Question: I'm doing authentication and authorization in the server side.
In angularJs I'm doing the routing using the routeProvider like this.
'''
$routeProvider.
when('/', {
templateUrl: 'partials/_home',
controller: 'HomeCtrl'
}).
when('/home', {
templateUrl: 'partials/_home',
controller: 'HomeCtrl'
}).
when('/users', {
templateUrl: 'partials/_users',
controller: 'UserCtrl'
}).
when('/users/:id', {
templateUrl: 'partials/_userForm',
controller: 'UserCtrl'
}).
otherwise({
redirectTo: '/'
});
'''
And here is the problem to solve, when I get a 403 angular is not showing the server page, it just does not do nothing.

Did some one has a suggestion of how to handle this?
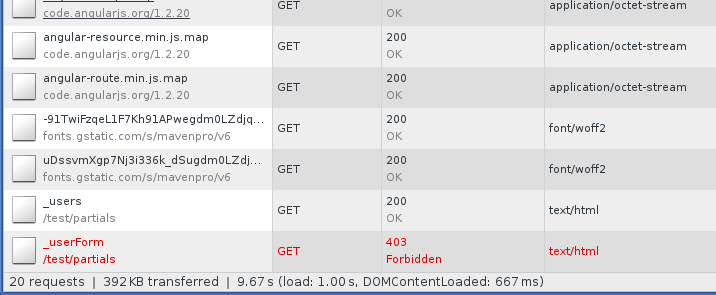
Answer: ## AngularJS Interceptors - updated to v1.4.2
> The interceptors are service factories that are registered with the $httpProvider by adding them to the $httpProvider.interceptors array. The factory is called and injected with dependencies (if specified) and returns the interceptor.
To read more: <URL>
## Section config (part of it)
'''
.config(function ($httpProvider) {
$httpProvider.interceptors.push('responseObserver');
})
'''
## Response - observer factory
'403.html' and '500.html' are existing HTML files, nice styled with some help content for user.
'''
.factory('responseObserver', function responseObserver($q, $window) {
return {
'responseError': function(errorResponse) {
switch (errorResponse.status) {
case 403:
$window.location = './403.html';
break;
case 500:
$window.location = './500.html';
break;
}
return $q.reject(errorResponse);
}
};
});
'''
To extend knowledge about interceptors: <URL>